Question: I just installed Xamarin for Visual Studio. Whenever I try creating a new Android application, I just get a pop-up with a single tab

I can't find any tab where I can write code. What should I do now ?
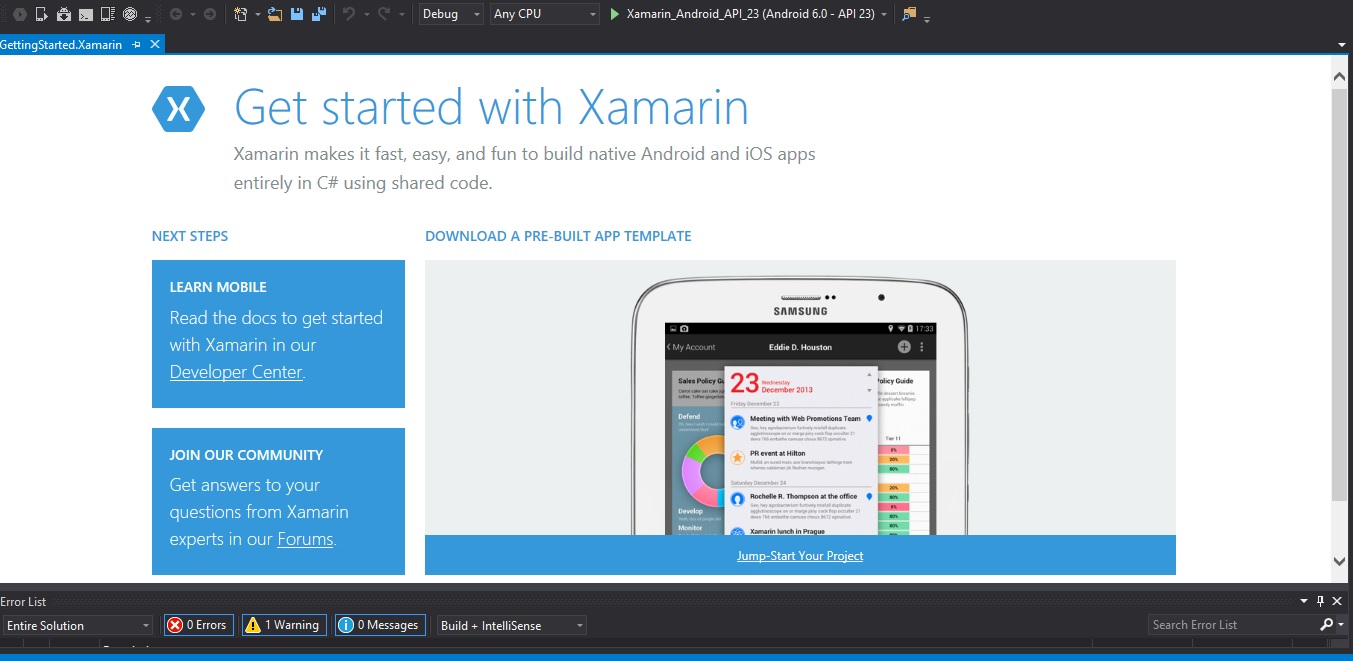
Answer: The getting started page will appear when starting a Xamarin app, however you should still have the "Solution Explorer" pane.
You can either reopen it from the view menu, or with the key command Ctrl + Alt + L.
Thanks!